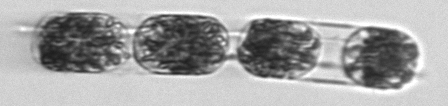
Label: Hemiaulus